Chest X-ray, PA view. Patient: 42 years old, sex F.
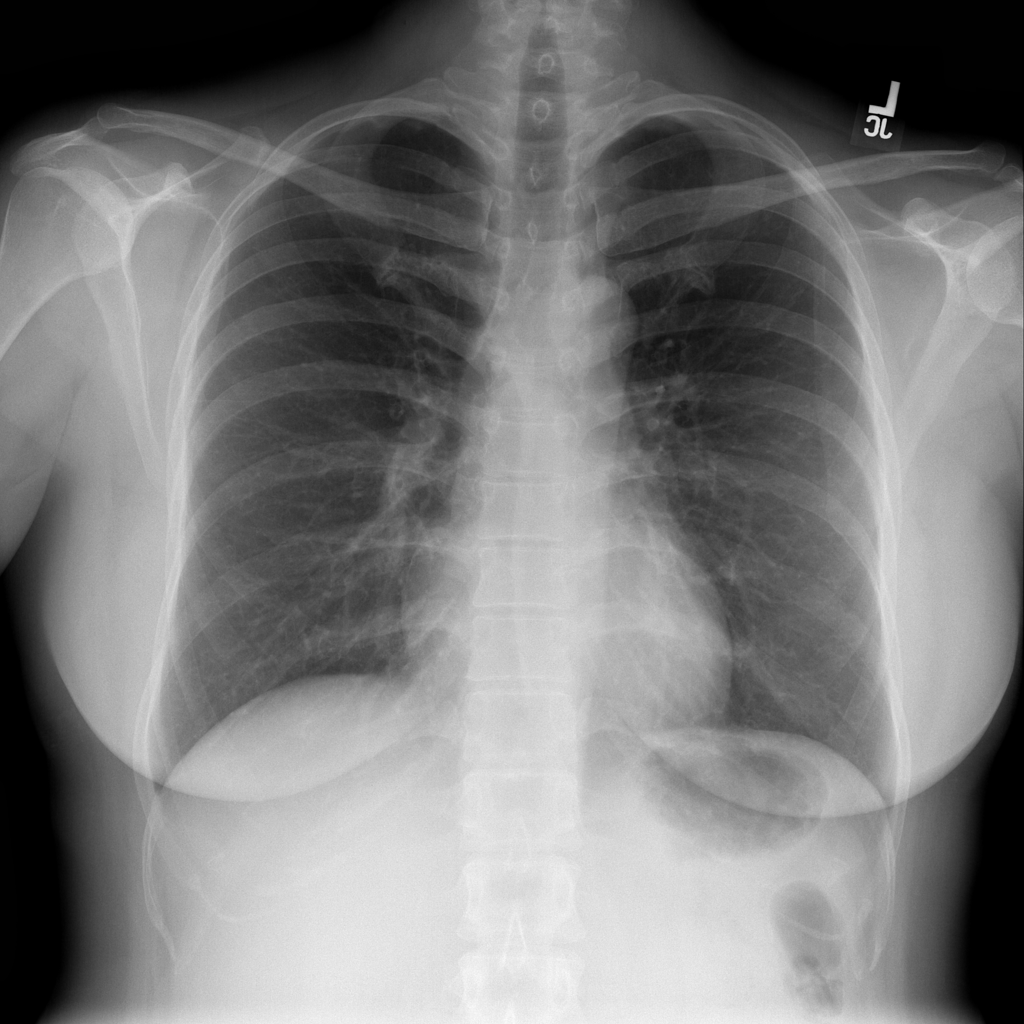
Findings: No Finding